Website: home-depot
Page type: account-dashboard
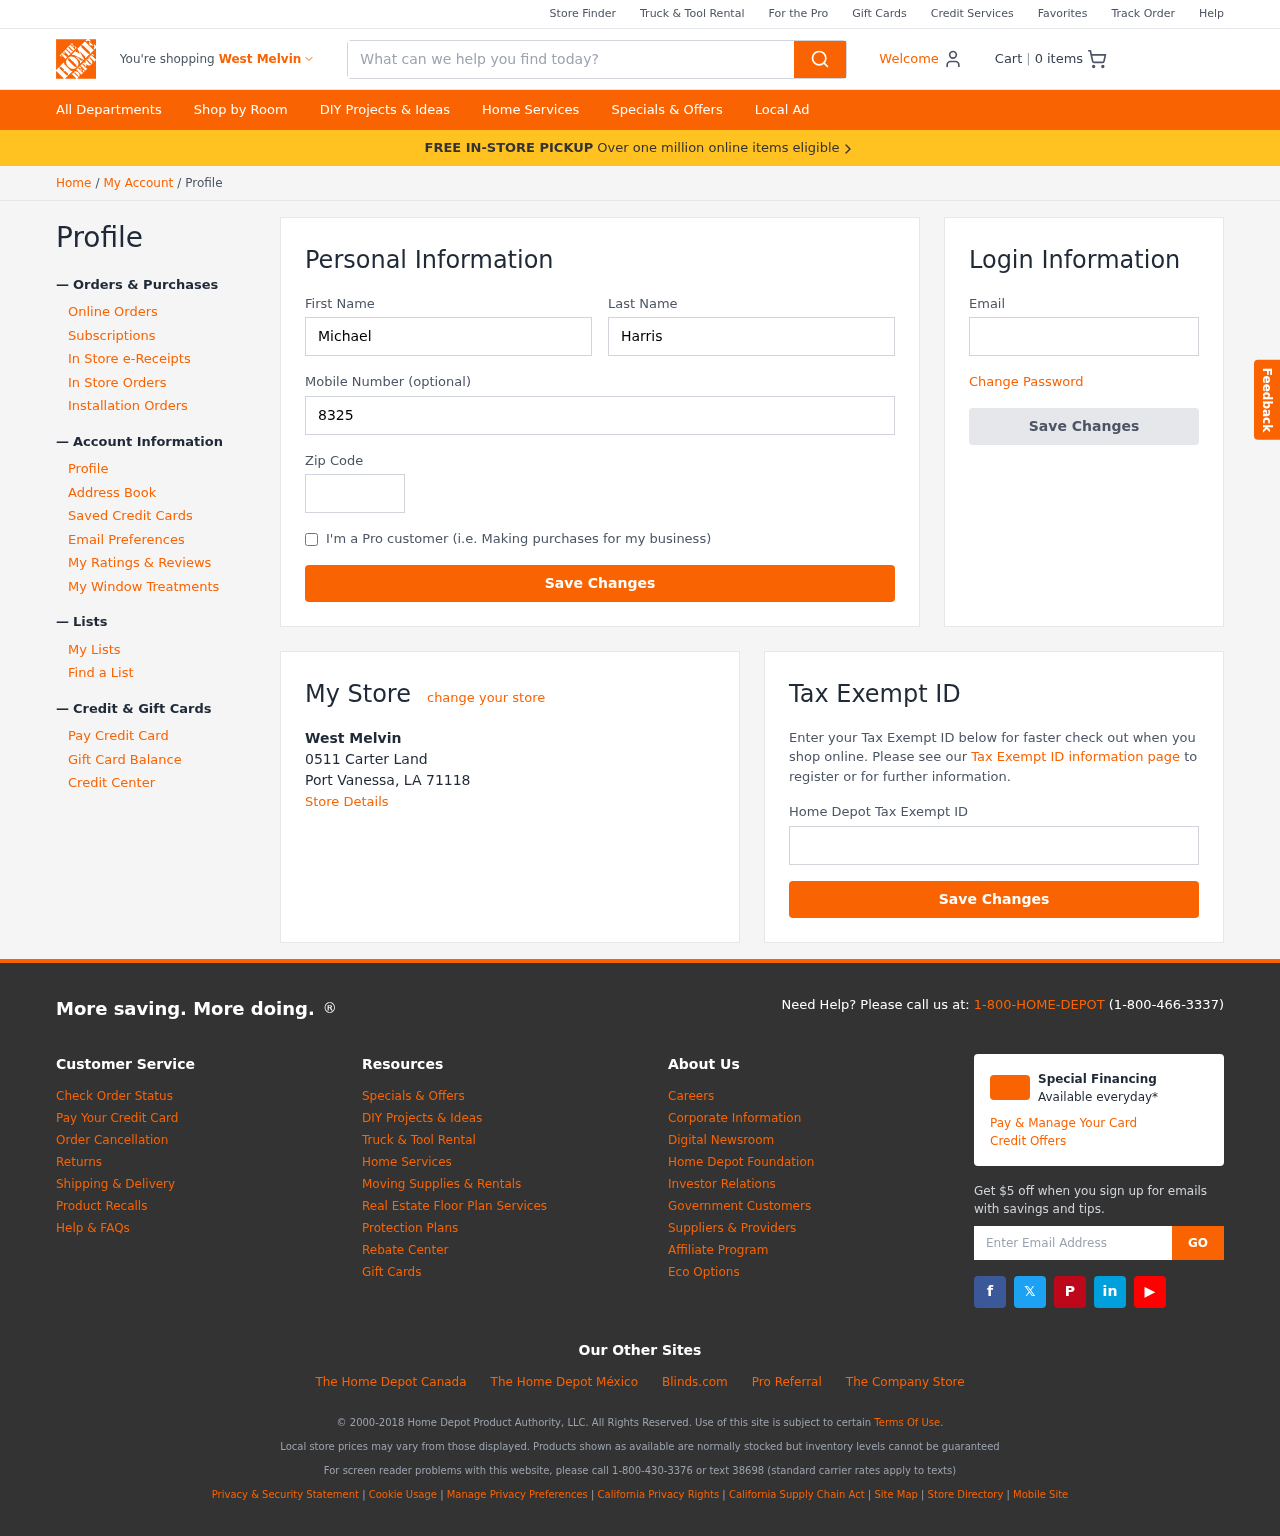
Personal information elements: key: PII_CITY
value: West Melvin
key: PII_EMAIL
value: mharris@yahoo.com
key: PII_FIRSTNAME
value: Michael
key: PII_LASTNAME
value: Harris
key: PII_LOCATION1_CITY_STATE_ZIP
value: Port Vanessa, LA 71118
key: PII_LOCATION1_NAME
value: West Melvin
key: PII_LOCATION1_STREET
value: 0511 Carter Land
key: PII_PHONE
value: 8325727352
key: PII_POSTCODE
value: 78300
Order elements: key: ORDER_NUM_ITEMS
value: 0
Search elements: key: HEADER_SEARCH
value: What can we help you find today?